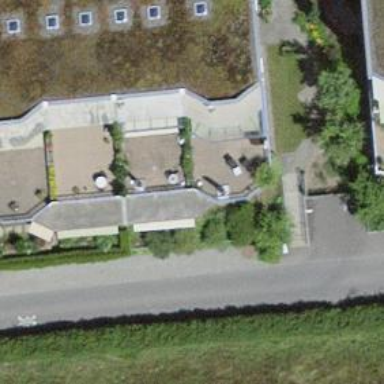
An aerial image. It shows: Residential building.